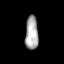
Tissue: lung
Cell type: Epithelial cells
Senescence score: 0.2082
Nuclear area (px): 430
Mean DAPI intensity: 169.481